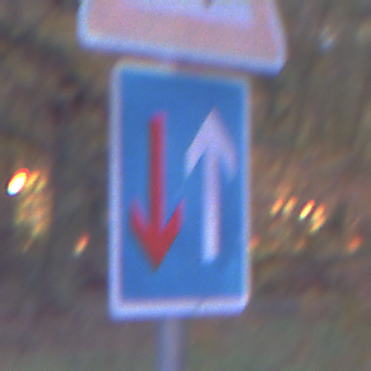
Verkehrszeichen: VorrangVorGegenverkehr
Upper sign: FussgaengerLinks
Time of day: Night
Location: Outdoor (Suburban)
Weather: PartlyCloudy
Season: NotSpecified
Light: Artificial